Aerial crown-view tile of a tropical tree (Barro Colorado Island, Panama), acquired 20241216:
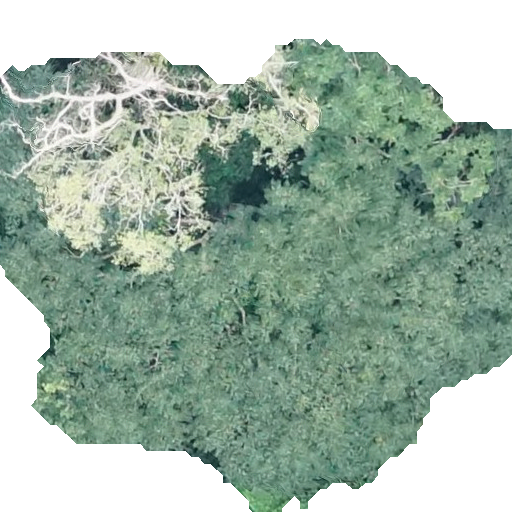
Species: Trattinnickia aspera
GBIF accepted scientific name: Trattinnickia aspera
Crown area: 274.345 m²